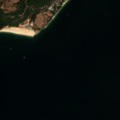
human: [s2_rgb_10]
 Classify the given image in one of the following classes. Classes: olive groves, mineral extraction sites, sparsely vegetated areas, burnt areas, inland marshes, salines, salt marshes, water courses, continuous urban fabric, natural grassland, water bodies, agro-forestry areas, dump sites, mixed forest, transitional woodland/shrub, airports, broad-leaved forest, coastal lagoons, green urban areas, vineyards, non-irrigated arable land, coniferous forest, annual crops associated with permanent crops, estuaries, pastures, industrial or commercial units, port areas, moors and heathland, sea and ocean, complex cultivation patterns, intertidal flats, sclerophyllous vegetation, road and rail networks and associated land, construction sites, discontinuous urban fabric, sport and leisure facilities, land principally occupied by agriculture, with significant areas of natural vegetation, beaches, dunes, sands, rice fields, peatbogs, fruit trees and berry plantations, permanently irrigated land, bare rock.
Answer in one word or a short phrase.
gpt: land principally occupied by agriculture, with significant areas of natural vegetation, broad-leaved forest, estuaries